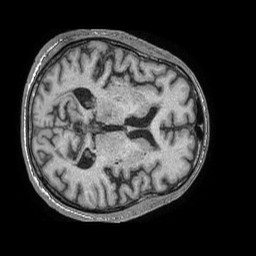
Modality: T1w
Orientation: axial
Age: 65
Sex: male
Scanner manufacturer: philips
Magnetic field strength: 1.5 T
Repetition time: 0.007546 s
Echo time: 0.003426 s